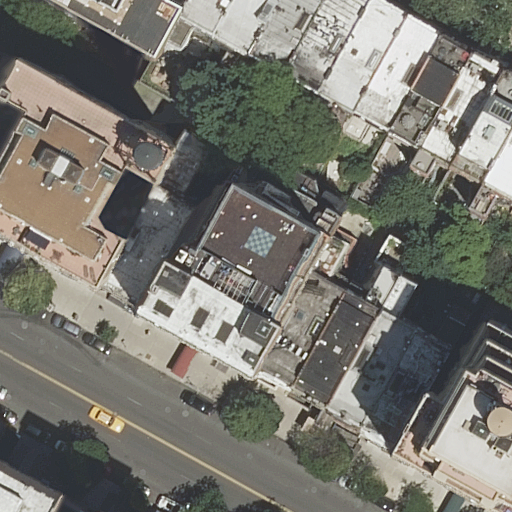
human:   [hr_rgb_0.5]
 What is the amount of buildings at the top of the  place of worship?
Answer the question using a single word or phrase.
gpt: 12

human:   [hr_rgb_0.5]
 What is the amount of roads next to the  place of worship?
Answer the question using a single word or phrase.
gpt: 1

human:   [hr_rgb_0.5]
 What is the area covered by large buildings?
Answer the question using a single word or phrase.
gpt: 2595m2

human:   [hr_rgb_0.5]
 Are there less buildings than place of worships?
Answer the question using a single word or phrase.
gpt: no

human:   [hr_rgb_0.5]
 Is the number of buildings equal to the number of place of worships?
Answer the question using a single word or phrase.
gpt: no

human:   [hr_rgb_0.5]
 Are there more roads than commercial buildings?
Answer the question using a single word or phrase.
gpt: yes

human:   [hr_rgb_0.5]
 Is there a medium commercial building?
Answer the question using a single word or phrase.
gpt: no

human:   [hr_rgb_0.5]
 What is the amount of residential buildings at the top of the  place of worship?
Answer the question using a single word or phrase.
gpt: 12

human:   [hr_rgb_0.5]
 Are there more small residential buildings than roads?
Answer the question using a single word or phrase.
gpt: yes

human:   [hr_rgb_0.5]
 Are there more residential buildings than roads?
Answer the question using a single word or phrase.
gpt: yes

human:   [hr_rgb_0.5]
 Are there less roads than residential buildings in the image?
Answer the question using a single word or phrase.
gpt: yes

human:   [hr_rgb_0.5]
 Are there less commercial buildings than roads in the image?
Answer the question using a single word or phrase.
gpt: yes

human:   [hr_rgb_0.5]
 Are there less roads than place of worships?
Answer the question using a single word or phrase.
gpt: no

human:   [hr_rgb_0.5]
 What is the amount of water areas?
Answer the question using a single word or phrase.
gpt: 0

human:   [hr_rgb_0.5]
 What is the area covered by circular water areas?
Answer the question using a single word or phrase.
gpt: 0m2

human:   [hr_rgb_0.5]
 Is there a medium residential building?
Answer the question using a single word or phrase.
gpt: yes

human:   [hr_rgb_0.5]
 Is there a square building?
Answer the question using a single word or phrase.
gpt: no

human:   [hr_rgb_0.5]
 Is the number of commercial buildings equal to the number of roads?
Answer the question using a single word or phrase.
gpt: no

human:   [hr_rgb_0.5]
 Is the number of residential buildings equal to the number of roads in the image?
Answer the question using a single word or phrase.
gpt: no

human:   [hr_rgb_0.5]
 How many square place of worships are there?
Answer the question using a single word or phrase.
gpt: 0

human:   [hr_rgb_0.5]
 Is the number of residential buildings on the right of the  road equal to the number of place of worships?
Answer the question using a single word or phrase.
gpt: no

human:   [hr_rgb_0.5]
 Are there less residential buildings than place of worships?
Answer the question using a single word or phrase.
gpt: no

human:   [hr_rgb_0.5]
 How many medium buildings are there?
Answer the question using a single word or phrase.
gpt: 12

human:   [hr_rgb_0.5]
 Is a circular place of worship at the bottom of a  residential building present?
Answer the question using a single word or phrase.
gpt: no

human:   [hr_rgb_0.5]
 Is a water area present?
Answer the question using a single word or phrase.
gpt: no

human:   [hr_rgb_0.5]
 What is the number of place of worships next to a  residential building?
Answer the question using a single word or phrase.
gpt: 1

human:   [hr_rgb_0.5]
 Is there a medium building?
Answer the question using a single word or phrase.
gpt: yes

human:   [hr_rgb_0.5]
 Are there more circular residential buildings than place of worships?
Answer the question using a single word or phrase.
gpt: no

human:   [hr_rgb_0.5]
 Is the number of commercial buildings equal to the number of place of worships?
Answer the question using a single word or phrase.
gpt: no

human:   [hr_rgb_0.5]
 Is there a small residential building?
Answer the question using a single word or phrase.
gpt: yes

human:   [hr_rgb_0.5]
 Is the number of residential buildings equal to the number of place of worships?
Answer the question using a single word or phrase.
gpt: no

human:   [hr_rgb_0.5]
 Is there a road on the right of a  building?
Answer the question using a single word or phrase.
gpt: no

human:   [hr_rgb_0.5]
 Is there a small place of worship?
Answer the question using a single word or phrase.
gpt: no

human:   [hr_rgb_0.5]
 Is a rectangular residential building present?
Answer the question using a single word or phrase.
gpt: yes

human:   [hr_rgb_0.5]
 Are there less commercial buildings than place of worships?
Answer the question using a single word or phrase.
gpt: yes

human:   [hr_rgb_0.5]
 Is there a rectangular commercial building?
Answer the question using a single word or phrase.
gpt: no